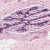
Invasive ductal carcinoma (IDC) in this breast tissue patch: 0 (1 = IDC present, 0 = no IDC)